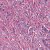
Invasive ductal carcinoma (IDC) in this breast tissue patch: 1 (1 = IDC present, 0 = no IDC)